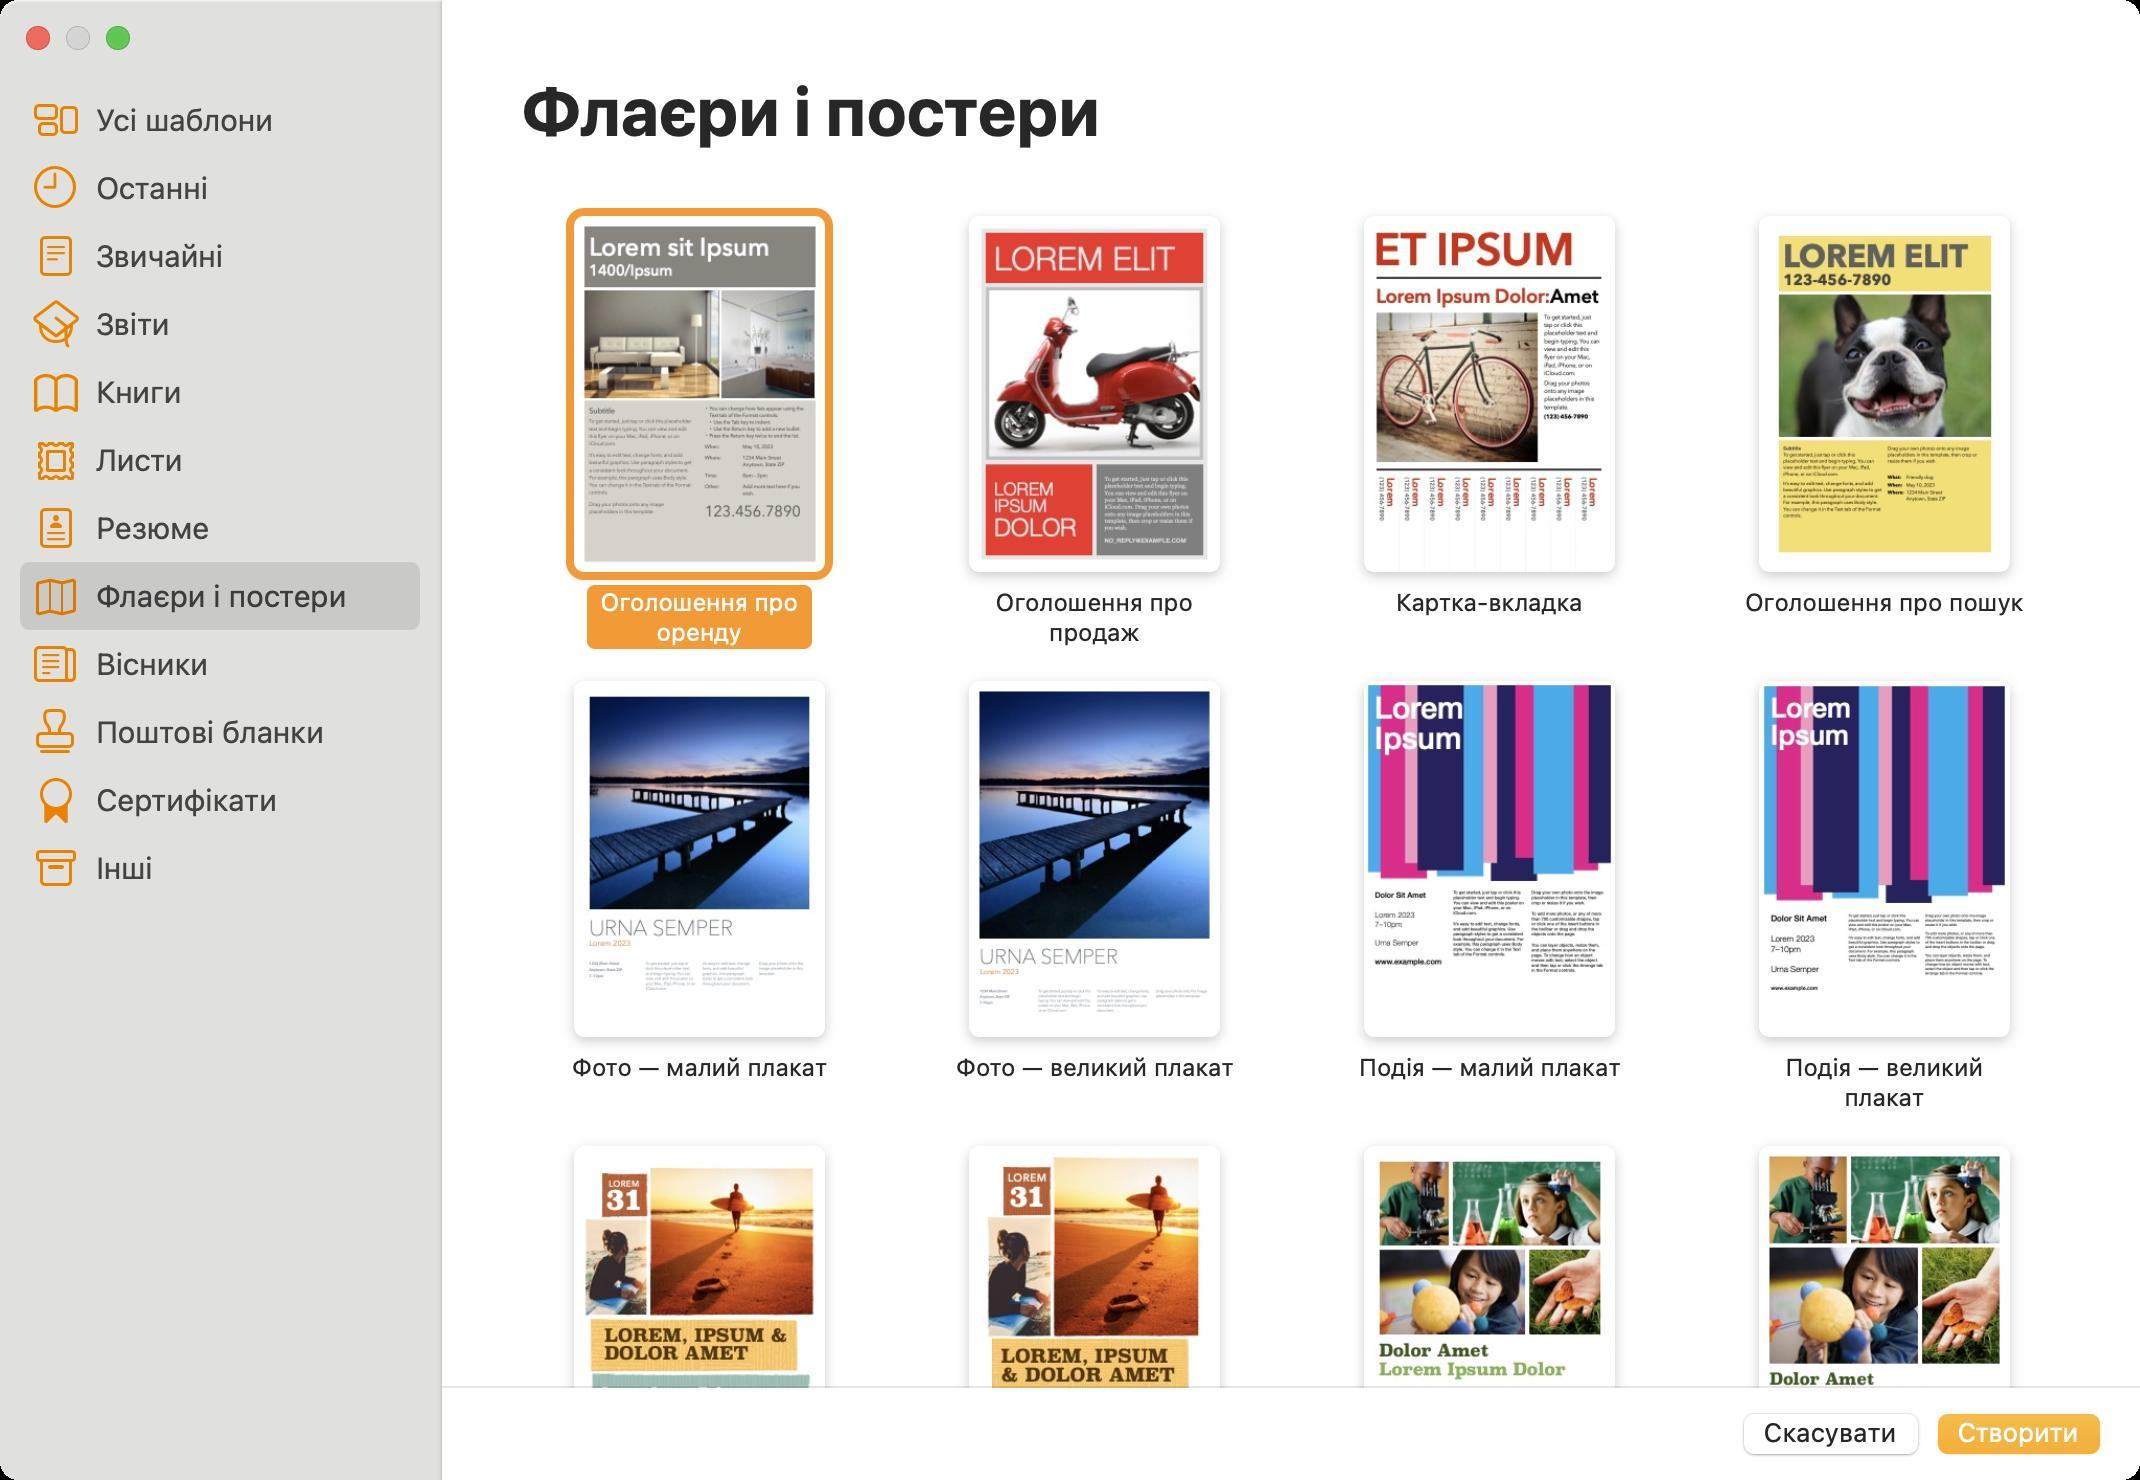
Accessibility tree:
{"name": "", "role": "AXWindow", "description": null, "role_description": "звичайне вікно", "value": null, "position": "325.00;168.00", "size": "1070;740", "children": [{"name": null, "role": "AXSplitGroup", "description": null, "role_description": "група розділених областей", "value": null, "position": "0.00;0.00", "size": "1070;740", "children": [{"name": null, "role": "AXScrollArea", "description": null, "role_description": "область прокручування", "value": null, "position": "0.00;43.00", "size": "220;668", "children": [{"name": null, "role": "AXTable", "description": null, "role_description": "таблиця", "value": null, "position": "0.00;43.00", "size": "220;668", "children": [{"name": null, "role": "AXRow", "description": null, "role_description": "рядок таблиці", "value": null, "position": "0.00;43.00", "size": "220;34", "children": [{"name": null, "role": "AXCell", "description": null, "role_description": "комірка", "value": null, "position": "16.00;43.00", "size": "188;34", "children": [{"name": null, "role": "AXStaticText", "description": null, "role_description": "текст", "value": "Усі шаблони", "position": "46.00;50.50", "size": "158;19", "children": []}]}]}, {"name": null, "role": "AXRow", "description": null, "role_description": "рядок таблиці", "value": null, "position": "0.00;77.00", "size": "220;34", "children": [{"name": null, "role": "AXCell", "description": null, "role_description": "комірка", "value": null, "position": "16.00;77.00", "size": "188;34", "children": [{"name": null, "role": "AXStaticText", "description": null, "role_description": "текст", "value": "Останні", "position": "46.00;84.50", "size": "158;19", "children": []}]}]}, {"name": null, "role": "AXRow", "description": null, "role_description": "рядок таблиці", "value": null, "position": "0.00;111.00", "size": "220;34", "children": [{"name": null, "role": "AXCell", "description": null, "role_description": "комірка", "value": null, "position": "16.00;111.00", "size": "188;34", "children": [{"name": null, "role": "AXStaticText", "description": null, "role_description": "текст", "value": "Звичайні", "position": "46.00;118.50", "size": "158;19", "children": []}]}]}, {"name": null, "role": "AXRow", "description": null, "role_description": "рядок таблиці", "value": null, "position": "0.00;145.00", "size": "220;34", "children": [{"name": null, "role": "AXCell", "description": null, "role_description": "комірка", "value": null, "position": "16.00;145.00", "size": "188;34", "children": [{"name": null, "role": "AXStaticText", "description": null, "role_description": "текст", "value": "Звіти", "position": "46.00;152.50", "size": "158;19", "children": []}]}]}, {"name": null, "role": "AXRow", "description": null, "role_description": "рядок таблиці", "value": null, "position": "0.00;179.00", "size": "220;34", "children": [{"name": null, "role": "AXCell", "description": null, "role_description": "комірка", "value": null, "position": "16.00;179.00", "size": "188;34", "children": [{"name": null, "role": "AXStaticText", "description": null, "role_description": "текст", "value": "Книги", "position": "46.00;186.50", "size": "158;19", "children": []}]}]}, {"name": null, "role": "AXRow", "description": null, "role_description": "рядок таблиці", "value": null, "position": "0.00;213.00", "size": "220;34", "children": [{"name": null, "role": "AXCell", "description": null, "role_description": "комірка", "value": null, "position": "16.00;213.00", "size": "188;34", "children": [{"name": null, "role": "AXStaticText", "description": null, "role_description": "текст", "value": "Листи", "position": "46.00;220.50", "size": "158;19", "children": []}]}]}, {"name": null, "role": "AXRow", "description": null, "role_description": "рядок таблиці", "value": null, "position": "0.00;247.00", "size": "220;34", "children": [{"name": null, "role": "AXCell", "description": null, "role_description": "комірка", "value": null, "position": "16.00;247.00", "size": "188;34", "children": [{"name": null, "role": "AXStaticText", "description": null, "role_description": "текст", "value": "Резюме", "position": "46.00;254.50", "size": "158;19", "children": []}]}]}, {"name": null, "role": "AXRow", "description": null, "role_description": "рядок таблиці", "value": null, "position": "0.00;281.00", "size": "220;34", "children": [{"name": null, "role": "AXCell", "description": null, "role_description": "комірка", "value": null, "position": "16.00;281.00", "size": "188;34", "children": [{"name": null, "role": "AXStaticText", "description": null, "role_description": "текст", "value": "Флаєри і постери", "position": "46.00;288.50", "size": "158;19", "children": []}]}]}, {"name": null, "role": "AXRow", "description": null, "role_description": "рядок таблиці", "value": null, "position": "0.00;315.00", "size": "220;34", "children": [{"name": null, "role": "AXCell", "description": null, "role_description": "комірка", "value": null, "position": "16.00;315.00", "size": "188;34", "children": [{"name": null, "role": "AXStaticText", "description": null, "role_description": "текст", "value": "Вісники", "position": "46.00;322.50", "size": "158;19", "children": []}]}]}, {"name": null, "role": "AXRow", "description": null, "role_description": "рядок таблиці", "value": null, "position": "0.00;349.00", "size": "220;34", "children": [{"name": null, "role": "AXCell", "description": null, "role_description": "комірка", "value": null, "position": "16.00;349.00", "size": "188;34", "children": [{"name": null, "role": "AXStaticText", "description": null, "role_description": "текст", "value": "Поштові бланки", "position": "46.00;356.50", "size": "158;19", "children": []}]}]}, {"name": null, "role": "AXRow", "description": null, "role_description": "рядок таблиці", "value": null, "position": "0.00;383.00", "size": "220;34", "children": [{"name": null, "role": "AXCell", "description": null, "role_description": "комірка", "value": null, "position": "16.00;383.00", "size": "188;34", "children": [{"name": null, "role": "AXStaticText", "description": null, "role_description": "текст", "value": "Сертифікати", "position": "46.00;390.50", "size": "158;19", "children": []}]}]}, {"name": null, "role": "AXRow", "description": null, "role_description": "рядок таблиці", "value": null, "position": "0.00;417.00", "size": "220;34", "children": [{"name": null, "role": "AXCell", "description": null, "role_description": "комірка", "value": null, "position": "16.00;417.00", "size": "188;34", "children": [{"name": null, "role": "AXStaticText", "description": null, "role_description": "текст", "value": "Інші", "position": "46.00;424.50", "size": "158;19", "children": []}]}]}, {"name": null, "role": "AXColumn", "description": null, "role_description": "стовпчик", "value": null, "position": "10.00;43.00", "size": "200;668", "children": []}]}]}, {"name": null, "role": "AXSplitter", "description": null, "role_description": "роздільник", "value": 220.0, "position": "220.00;38.00", "size": "1;702", "children": []}, {"name": null, "role": "AXScrollArea", "description": null, "role_description": "область прокручування", "value": null, "position": "221.00;0.00", "size": "849;694", "children": [{"name": null, "role": "AXList", "description": null, "role_description": "колекція", "value": null, "position": "221.00;88.00", "size": "849;936", "children": [{"name": null, "role": "AXList", "description": null, "role_description": "розділ", "value": null, "position": "255.00;98.00", "size": "782;918", "children": [{"name": null, "role": "AXGroup", "description": null, "role_description": "група", "value": null, "position": "255.00;98.00", "size": "782;918", "children": []}, {"name": null, "role": "AXButton", "description": "Оголошення про оренду, Документ із землистими кольорами, що містить поля для інформації про нерухомість і зображення", "role_description": "кнопка", "value": null, "position": "255.00;98.00", "size": "190;236", "children": [{"name": null, "role": "AXStaticText", "description": null, "role_description": "текст", "value": "‎⁨Оголошення про оренду⁩", "position": "294.50;293.50", "size": "110;30", "children": []}, {"name": null, "role": "AXImage", "description": "", "role_description": "зображення", "value": null, "position": "287.00;108.00", "size": "126;178", "children": []}]}, {"name": null, "role": "AXButton", "description": "Оголошення про продаж, Документ із яскравими червоним і сірим кольорами, що містить зразок зображення та поле для опису предмета", "role_description": "кнопка", "value": null, "position": "452.50;98.00", "size": "190;236", "children": [{"name": null, "role": "AXStaticText", "description": null, "role_description": "текст", "value": "‎⁨Оголошення про продаж⁩", "position": "492.00;293.50", "size": "110;30", "children": []}, {"name": null, "role": "AXImage", "description": "", "role_description": "зображення", "value": null, "position": "484.50;108.00", "size": "126;178", "children": []}]}, {"name": null, "role": "AXButton", "description": "Картка-вкладка, Документ із текстом червоного й чорного кольору, що містить місця для зображення та поля для інформації про предмет, а також смужки, які можна відривати від оголошення", "role_description": "кнопка", "value": null, "position": "650.00;98.00", "size": "190;220", "children": [{"name": null, "role": "AXStaticText", "description": null, "role_description": "текст", "value": "‎⁨Картка-вкладка⁩", "position": "694.00;293.50", "size": "102;15", "children": []}, {"name": null, "role": "AXImage", "description": "", "role_description": "зображення", "value": null, "position": "682.00;108.00", "size": "126;178", "children": []}]}, {"name": null, "role": "AXButton", "description": "Оголошення про пошук, Документ із жовтим тлом, який містить текстові поля для відомостей про втрачені чи знайдені речі та місце для зображення", "role_description": "кнопка", "value": null, "position": "847.50;98.00", "size": "190;220", "children": [{"name": null, "role": "AXStaticText", "description": null, "role_description": "текст", "value": "‎⁨Оголошення про пошук⁩", "position": "868.50;293.50", "size": "148;15", "children": []}, {"name": null, "role": "AXImage", "description": "", "role_description": "зображення", "value": null, "position": "879.50;108.00", "size": "126;178", "children": []}]}, {"name": null, "role": "AXButton", "description": "Фото — малий плакат, Документ зі зразком зображення і текстовими полями на полотні розміром вісім із половиною на одинадцять дюймів", "role_description": "кнопка", "value": null, "position": "255.00;330.50", "size": "190;220", "children": [{"name": null, "role": "AXStaticText", "description": null, "role_description": "текст", "value": "‎⁨Фото — малий плакат⁩", "position": "282.00;526.00", "size": "136;15", "children": []}, {"name": null, "role": "AXImage", "description": "", "role_description": "зображення", "value": null, "position": "287.00;340.50", "size": "126;178", "children": []}]}, {"name": null, "role": "AXButton", "description": "Фото — великий плакат, Документ зі зразком зображення і текстовими полями на полотні розміром одинадцять на сімнадцять дюймів", "role_description": "кнопка", "value": null, "position": "452.50;330.50", "size": "190;220", "children": [{"name": null, "role": "AXStaticText", "description": null, "role_description": "текст", "value": "‎⁨Фото — великий плакат⁩", "position": "474.00;526.00", "size": "147;15", "children": []}, {"name": null, "role": "AXImage", "description": "", "role_description": "зображення", "value": null, "position": "484.50;340.50", "size": "126;178", "children": []}]}, {"name": null, "role": "AXButton", "description": "Подія — малий плакат, Документ зі зразком зображення і текстовими полями на полотні розміром вісім із половиною на одинадцять дюймів", "role_description": "кнопка", "value": null, "position": "650.00;330.50", "size": "190;220", "children": [{"name": null, "role": "AXStaticText", "description": null, "role_description": "текст", "value": "‎⁨Подія — малий плакат⁩", "position": "675.50;526.00", "size": "139;15", "children": []}, {"name": null, "role": "AXImage", "description": "", "role_description": "зображення", "value": null, "position": "682.00;340.50", "size": "126;178", "children": []}]}, {"name": null, "role": "AXButton", "description": "Подія — великий плакат, Документ зі зразком зображення і текстовими полями на полотні розміром одинадцять на сімнадцять дюймів", "role_description": "кнопка", "value": null, "position": "847.50;330.50", "size": "190;236", "children": [{"name": null, "role": "AXStaticText", "description": null, "role_description": "текст", "value": "‎⁨Подія — великий плакат⁩", "position": "887.00;526.00", "size": "110;30", "children": []}, {"name": null, "role": "AXImage", "description": "", "role_description": "зображення", "value": null, "position": "879.50;340.50", "size": "126;178", "children": []}]}, {"name": null, "role": "AXButton", "description": "Вечірка — малий плакат, Документ зі зразками зображень і текстовими полями на полотні розміром вісім із половиною на одинадцять дюймів", "role_description": "кнопка", "value": null, "position": "255.00;563.00", "size": "190;236", "children": [{"name": null, "role": "AXStaticText", "description": null, "role_description": "текст", "value": "‎⁨Вечірка — малий плакат⁩", "position": "294.00;758.50", "size": "112;30", "children": []}, {"name": null, "role": "AXImage", "description": "", "role_description": "зображення", "value": null, "position": "287.00;573.00", "size": "126;178", "children": []}]}, {"name": null, "role": "AXButton", "description": "Вечірка — великий плакат, Документ зі зразками зображень і текстовими полями на полотні розміром одинадцять на сімнадцять дюймів", "role_description": "кнопка", "value": null, "position": "452.50;563.00", "size": "190;236", "children": [{"name": null, "role": "AXStaticText", "description": null, "role_description": "текст", "value": "‎⁨Вечірка — великий плакат⁩", "position": "486.00;758.50", "size": "122;30", "children": []}, {"name": null, "role": "AXImage", "description": "", "role_description": "зображення", "value": null, "position": "484.50;573.00", "size": "126;178", "children": []}]}, {"name": null, "role": "AXButton", "description": "Школа — малий плакат, Документ зі зразками зображень і текстовими полями на полотні розміром вісім із половиною на одинадцять дюймів", "role_description": "кнопка", "value": null, "position": "650.00;563.00", "size": "190;220", "children": [{"name": null, "role": "AXStaticText", "description": null, "role_description": "текст", "value": "‎⁨Школа — малий плакат⁩", "position": "672.50;758.50", "size": "144;15", "children": []}, {"name": null, "role": "AXImage", "description": "", "role_description": "зображення", "value": null, "position": "682.00;573.00", "size": "126;178", "children": []}]}, {"name": null, "role": "AXButton", "description": "Школа — великий плакат, Документ зі зразками зображень і текстовими полями на полотні розміром одинадцять на сімнадцять дюймів", "role_description": "кнопка", "value": null, "position": "847.50;563.00", "size": "190;236", "children": [{"name": null, "role": "AXStaticText", "description": null, "role_description": "текст", "value": "‎⁨Школа — великий плакат⁩", "position": "884.50;758.50", "size": "116;30", "children": []}, {"name": null, "role": "AXImage", "description": "", "role_description": "зображення", "value": null, "position": "879.50;573.00", "size": "126;178", "children": []}]}, {"name": null, "role": "AXButton", "description": "Малий плакат, Документ із бірюзовим тлом, текстовими полями й полотном розміру вісім із половиною на одинадцять дюймів", "role_description": "кнопка", "value": null, "position": "255.00;795.50", "size": "190;220", "children": [{"name": null, "role": "AXStaticText", "description": null, "role_description": "текст", "value": "‎⁨Малий плакат⁩", "position": "304.50;991.00", "size": "90;15", "children": []}, {"name": null, "role": "AXImage", "description": "", "role_description": "зображення", "value": null, "position": "287.00;805.50", "size": "126;178", "children": []}]}, {"name": null, "role": "AXButton", "description": "Великий плакат, Документ із бірюзовим тлом, текстовими полями й полотном розміру дванадцять на сімнадцять дюймів", "role_description": "кнопка", "value": null, "position": "452.50;795.50", "size": "190;220", "children": [{"name": null, "role": "AXStaticText", "description": null, "role_description": "текст", "value": "‎⁨Великий плакат⁩", "position": "496.50;991.00", "size": "102;15", "children": []}, {"name": null, "role": "AXImage", "description": "", "role_description": "зображення", "value": null, "position": "484.50;805.50", "size": "126;178", "children": []}]}, {"name": null, "role": "AXButton", "description": "Нерухомість, Документ зі спокійними кольорами, зразками зображень і текстовими полями для відомостей про нерухомість", "role_description": "кнопка", "value": null, "position": "650.00;795.50", "size": "190;220", "children": [{"name": null, "role": "AXStaticText", "description": null, "role_description": "текст", "value": "‎⁨Нерухомість⁩", "position": "703.50;991.00", "size": "82;15", "children": []}, {"name": null, "role": "AXImage", "description": "", "role_description": "зображення", "value": null, "position": "682.00;805.50", "size": "126;178", "children": []}]}]}]}, {"name": null, "role": "AXStaticText", "description": null, "role_description": "текст", "value": "Флаєри і постери", "position": "259.00;35.00", "size": "294;40", "children": []}, {"name": null, "role": "AXScrollBar", "description": null, "role_description": "смуга прокручування", "value": 0.0, "position": "1054.00;0.00", "size": "16;694", "children": [{"name": null, "role": "AXValueIndicator", "description": null, "role_description": "індикатор значення", "value": 0.0, "position": "1058.00;1.00", "size": "12;478", "children": []}, {"name": null, "role": "AXButton", "description": null, "role_description": "кнопка-стрілка збільшення", "value": null, "position": "1054.00;0.00", "size": "0;0", "children": []}, {"name": null, "role": "AXButton", "description": null, "role_description": "кнопка-стрілка зменшення", "value": null, "position": "1054.00;0.00", "size": "0;0", "children": []}, {"name": null, "role": "AXButton", "description": null, "role_description": "кнопка наступної сторінки", "value": null, "position": "1058.00;480.00", "size": "12;214", "children": []}, {"name": null, "role": "AXButton", "description": null, "role_description": "кнопка попередньої сторінки", "value": null, "position": "1058.00;0.00", "size": "12;1", "children": []}]}]}, {"name": "Скасувати", "role": "AXButton", "description": null, "role_description": "кнопка", "value": null, "position": "865.00;702.00", "size": "101;32", "children": []}, {"name": "Створити", "role": "AXButton", "description": null, "role_description": "кнопка", "value": null, "position": "962.00;702.00", "size": "95;32", "children": []}]}, {"name": null, "role": "AXToolbar", "description": null, "role_description": "панель інструментів", "value": null, "position": "0.00;0.00", "size": "1070;38", "children": []}, {"name": null, "role": "AXButton", "description": null, "role_description": "кнопка закривання", "value": null, "position": "12.00;11.00", "size": "14;16", "children": []}, {"name": null, "role": "AXButton", "description": null, "role_description": "кнопка оптимізації", "value": null, "position": "52.00;11.00", "size": "14;16", "children": [{"name": null, "role": "AXGroup", "description": null, "role_description": "група", "value": null, "position": "52.00;11.00", "size": "14;16", "children": [{"name": null, "role": "AXGroup", "description": null, "role_description": "група", "value": null, "position": "52.00;11.00", "size": "14;16", "children": []}]}]}, {"name": null, "role": "AXButton", "description": null, "role_description": "кнопка згортання", "value": null, "position": "32.00;11.00", "size": "14;16", "children": []}]}